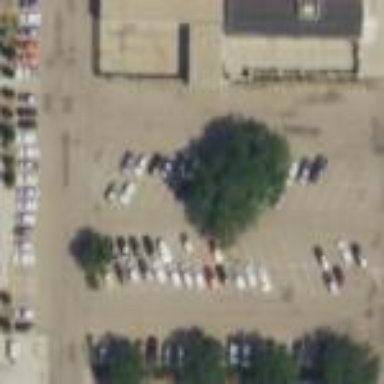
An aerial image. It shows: Parking area with park and ride facility.